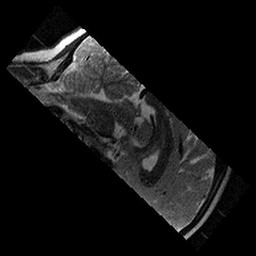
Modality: T2w
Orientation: sagittal
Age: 9
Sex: female
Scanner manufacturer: siemens
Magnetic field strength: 3 T
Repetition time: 9.23 s
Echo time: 0.067 s